Field crop: maize
Growth stage: 1
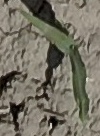
Species: sorghum